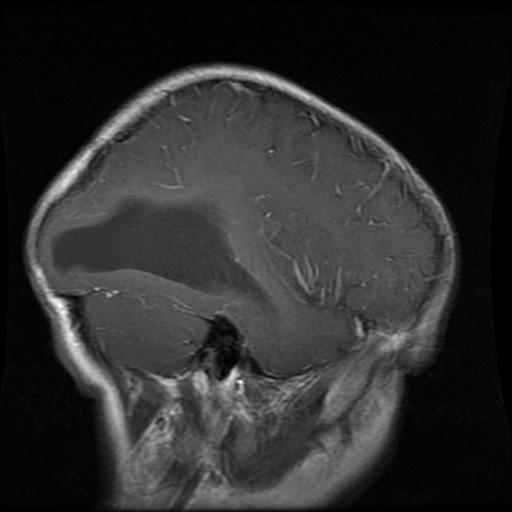
Label: glioma